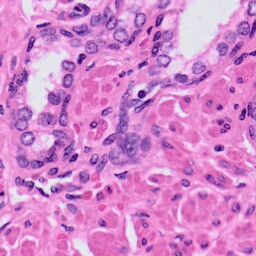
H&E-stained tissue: Prostate